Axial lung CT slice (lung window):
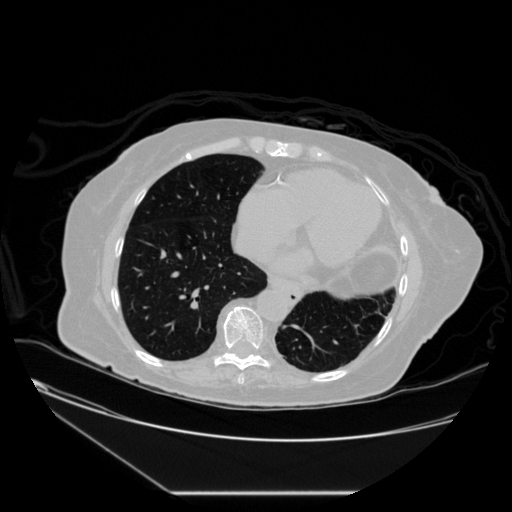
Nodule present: no